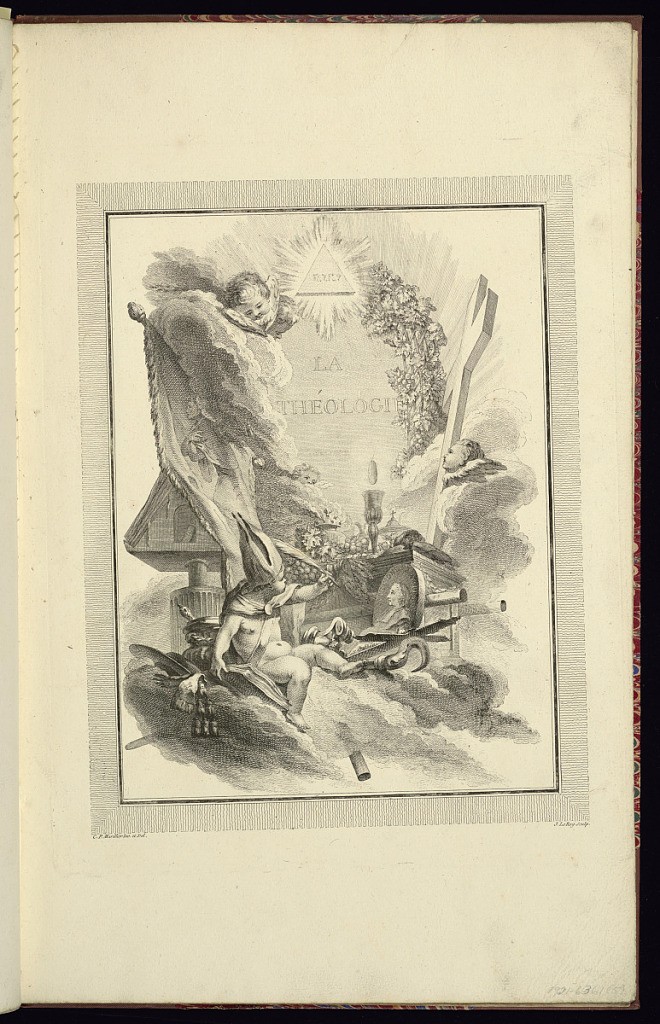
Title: LA THÉOLOGIE
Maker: Clément Pierre Marillier, French, 1740 – 1808
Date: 1759–80
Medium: Etching and engraving on laid paper
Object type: Print
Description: Allegorical vignette representing theology from a series of twelve (including title page). The title is lettered in the center, framed by clouds, a pyramid, sun rays, putti, a trellis with grapes and vine leaves, a cross, textiles, a fluted column topped with a triangular storage box with a book inside, liturgical objects such as a chalice, and a thurible on an altar with more grapes and vine leaves. Bellow to the left, a putto partly dressed in vestments holds a quill and a book, with cardinals' vestments below. To his right, a roundel portrait of Bossuet. The plate is signed.